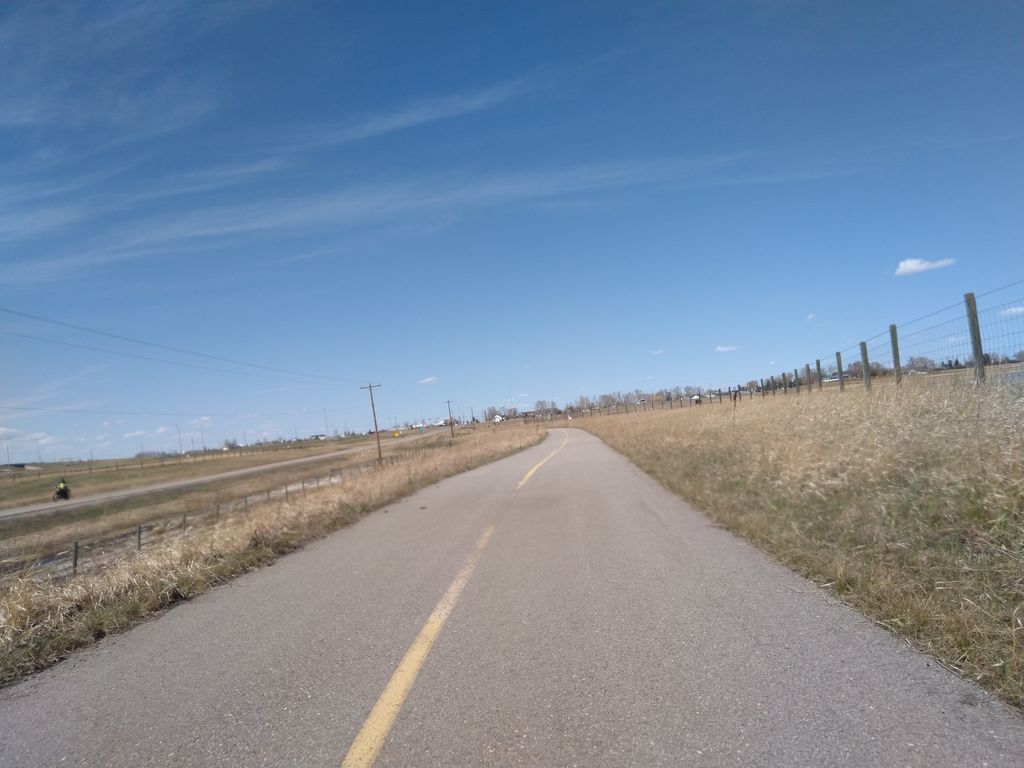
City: calgary